Question: I have a very simple page , here is the source code:
'''
<!DOCTYPE html PUBLIC "-//W3C//DTD XHTML 1.0 Transitional//EN" "http://www.w3.org/TR/xhtml1/DTD/xhtml1-transitional.dtd">
<html xmlns="http://www.w3.org/1999/xhtml">
<head>
<meta http-equiv="Content-Type" content="text/html; charset=utf-8" />
<title>Untitled Document</title>
</head>
<body>
</body>
</html>
'''
My IE8 and firefox has no problems.
I don't know why, my Chrome (version 35.0.1916.153 m) will hang, after loading the page. So when I mouse right click on it, it cannot show the right click menu.
Steps to reproduce the hang problem:
1. load the page
2. mouse right click on page (any empty space )
3. ....it will hang.
And then every time try to refresh this page, it will crash the page as screen captured here:

Anyway, If I remove the <!DOCTYPE.....> tag, it will ok.
---
<URL>
---
But other page on the web is ok and never hang, they also has <!DOCTYPE.....> tag
eg. <URL>
---
<URL>
<URL>
This two also hang my chrome.
---
## Thanks you all, it is embarrassing that my chrome installation has problem, I think this question should be closed. Thanks again for providing comments and answers.
(How to self closed?)
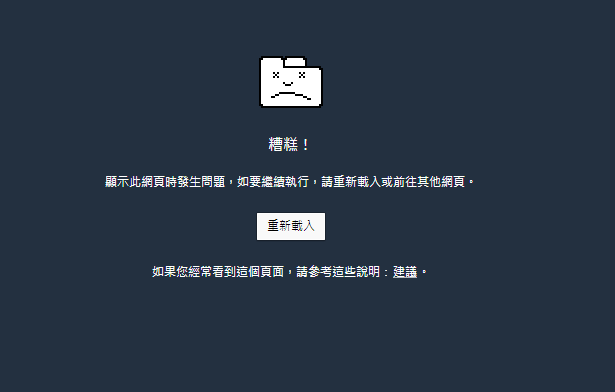
Answer: Thanks you all, it is embarrassing that my chrome installation has problem, I think this question should be closed. Thanks again for providing comments and answers.